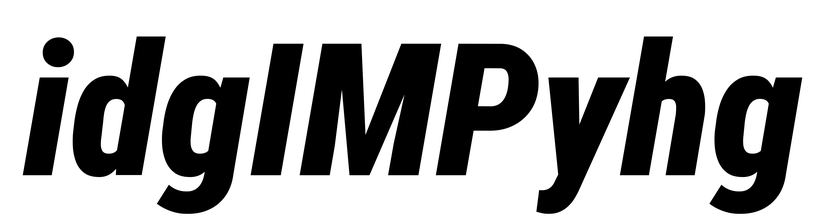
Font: Roboto-Italic_Condensed_Black_Italic